Question: I am using Java and GridBagLayout to recreate the form seen in the image. In order to create the grid lines under the days of the week I am inserting empty JLabels with borders into the empty cells. This worked perfect for me and then I decided to make each empty cell that is shaded on the form to also be shaded in java, and this is where I am struggling.

My thinking is that I can create a "shade pointer" like I did with my x and y coordinates, this shadePtr will begin with the value of 8 since that is the first row to be shadded, when the loop shades a row, then it increments the shadePtr by 3 since row 11 is the next to be shaded, then 14 and so on.
So far the only bit of success I get is if I comment out the last line of code you see (shadePtr = shadePtr + 3) but then only one row is shaded in. I can't seem to figure out what I am doing wrong here and would appreciate your time and effort.
'''
int yPointer = 7;
int xPointer = 3;
int shadePtr = 8;
for (int j = 0; j <= 299; j++)
{
gbc.gridx = xPointer;
gbc.gridy = yPointer;
gbc.gridheight = 1;
gbc.gridwidth = 1;
if (yPointer == 36) calendarGridLines[j].setBorder(BorderFactory.createMatteBorder(1, 0, 1, 0, Color.BLACK)); //if bottom row
else calendarGridLines[j].setBorder(BorderFactory.createMatteBorder(1, 0, 0, 0, Color.BLACK));
if (yPointer == shadePtr){ //if row number = shadePtr then color the cell
calendarGridLines[j].setOpaque(true);
calendarGridLines[j].setBackground(Color.GRAY);
}
gridbag.setConstraints(calendarGridLines[j], gbc);
rp.add(calendarGridLines[j]);
xPointer++; //go to next cell in row
j++; //use the next jlabel
gbc.gridx = xPointer;
gbc.gridy = yPointer;
gbc.gridheight = 1;
gbc.gridwidth = 1;
if (yPointer == 36) calendarGridLines[j].setBorder(BorderFactory.createMatteBorder(1, 1, 1, 1, Color.BLACK)); //if bottom row
else calendarGridLines[j].setBorder(BorderFactory.createMatteBorder(1, 1, 0, 1, Color.BLACK));
if (yPointer == shadePtr){ //if row number = shadePtr then color the cell
calendarGridLines[j].setOpaque(true);
calendarGridLines[j].setBackground(Color.GRAY);
}
gridbag.setConstraints(calendarGridLines[j], gbc);
rp.add(calendarGridLines[j]);
xPointer++; //go to next cell in row
if(xPointer == 13) //if end of column then go to next row and reset column pointer to 3 and increment shade pointer by 3
{
yPointer++; //go down a row
xPointer = 3;
shadePtr = shadePtr + 3; //when this line is commented out, one row will be colored; when active none are colored
}
}
'''
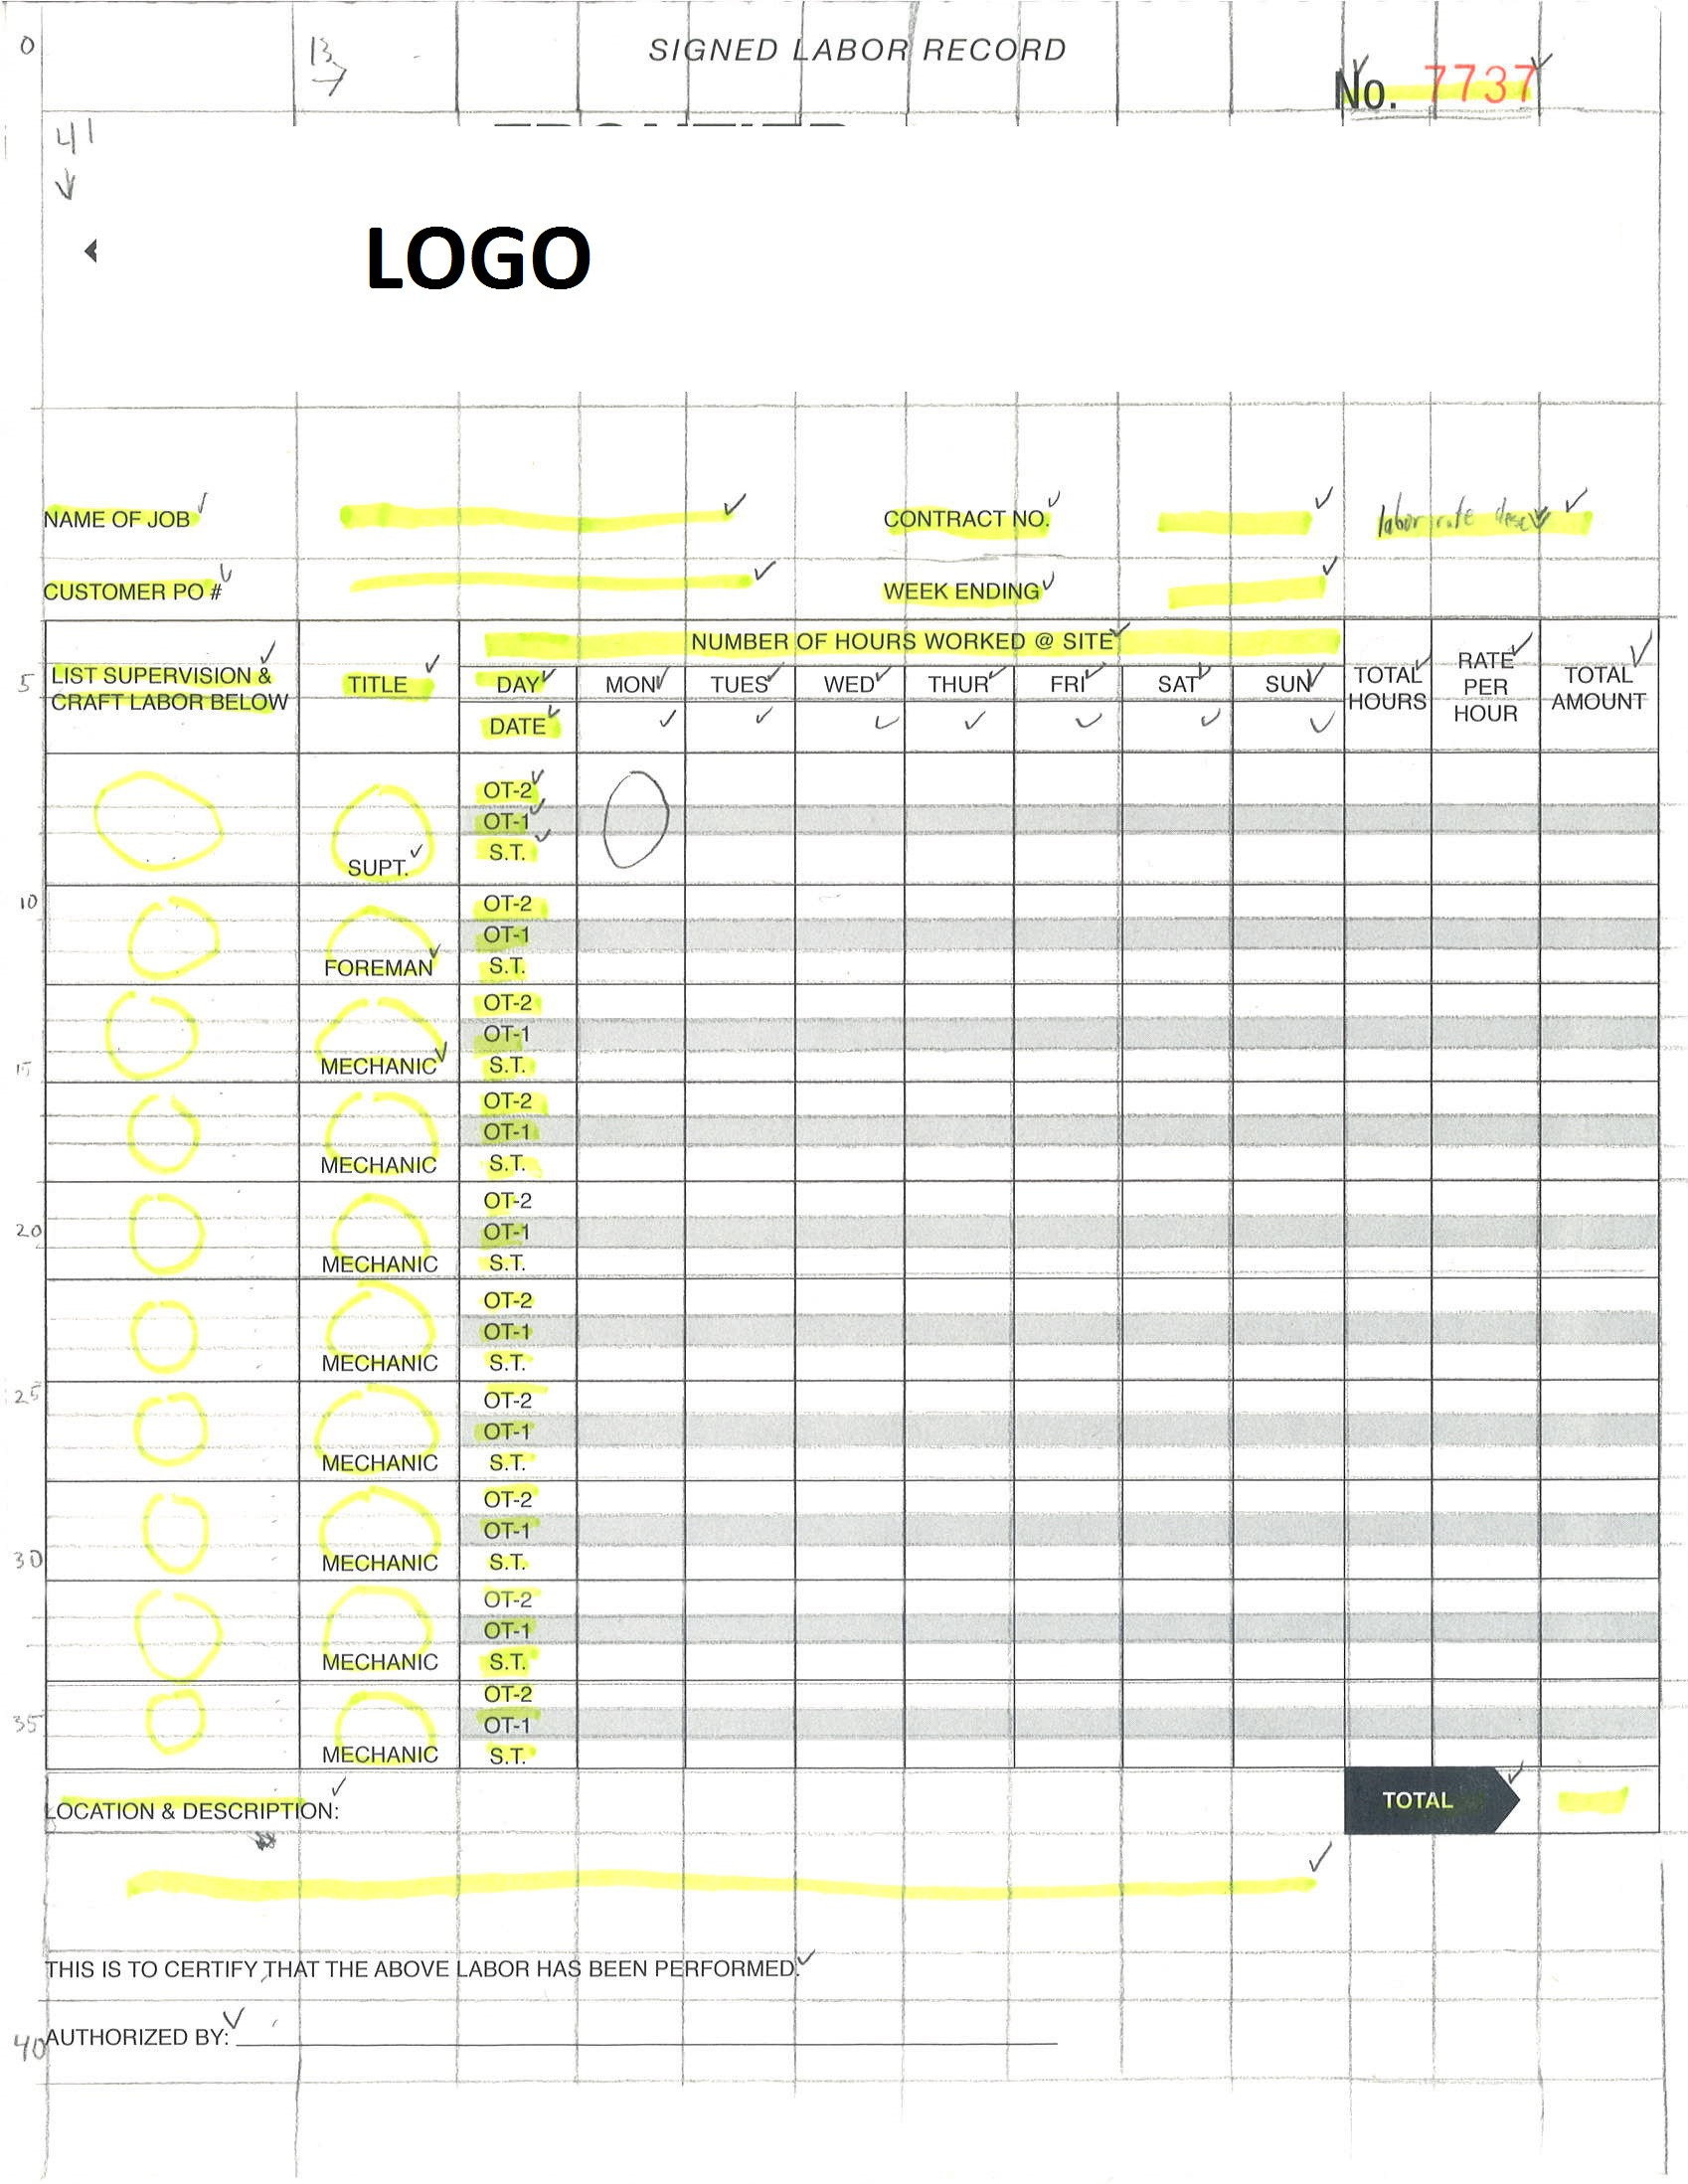
Answer: > So far the only bit of success I get is if I comment out the last line
of code you see '(shadePtr = shadePtr + 3)' but then only one row is
shaded in. I can't seem to figure out what I am doing wrong here and
would appreciate your time and effort.
If I understood your code right the thing is:
- 'yPointer'- 'shadePtr'
The problem is you increase 'yPointer' in 1 unit in each iteration (which is fine) 'shadePtr' is increased in 3 units also in each iteration. As 'yPointer' starts at 7 and 'shadePtr' starts at 8, then those variables never be equals because 'shadePtr' will always be greater than 'yPointer'.
If you comment that last line in the second iteration 'yPointer == shadePtr == 8' which is the first shaded row. But later 'yPointer' will be increased and 'shadePtr' still 8 so no row will be shaded anymore.
The number 3 is important to solve your problem but making this little change at the end:
'''
int yPointer = 7;
int xPointer = 3;
int shadePtr = 8;
for (int j = 0; j <= 299; j++) {
...
if(xPointer == 13) { //if end of column then go to next row and reset column pointer to 3 and increment shade pointer by 3
yPointer++; //go down a row
xPointer = 3;
if((j % 3) == 0) {
shadePtr = yPointer;
}
}
}
'''
This means, if 'j' is a multiple of 3 then the next row should be shaded so make this assignment: 'shadePtr = yPointer' after increase 'yPointer'. This will shade these row numbers: 8, 11, 14, 17, 20, 23, 26, 29, 32 and 35.
In this way your problem should be solved by making a little change but note 'shadePtr' is actually unnecessary. You can have a simple boolean to know if the row should be shaded:
'''
int yPointer = 7;
int xPointer = 3;
boolean shade = false;
for (int j = 0; j <= 299; j++) {
...
if(xPointer == 13) { // end of column
yPointer++; //go down a row
xPointer = 3;
shade = (j % 3) == 0;
}
}
'''